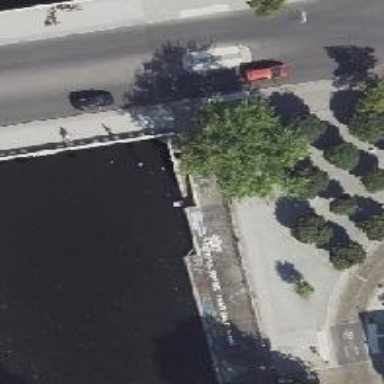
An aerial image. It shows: Put-in point for canoes.